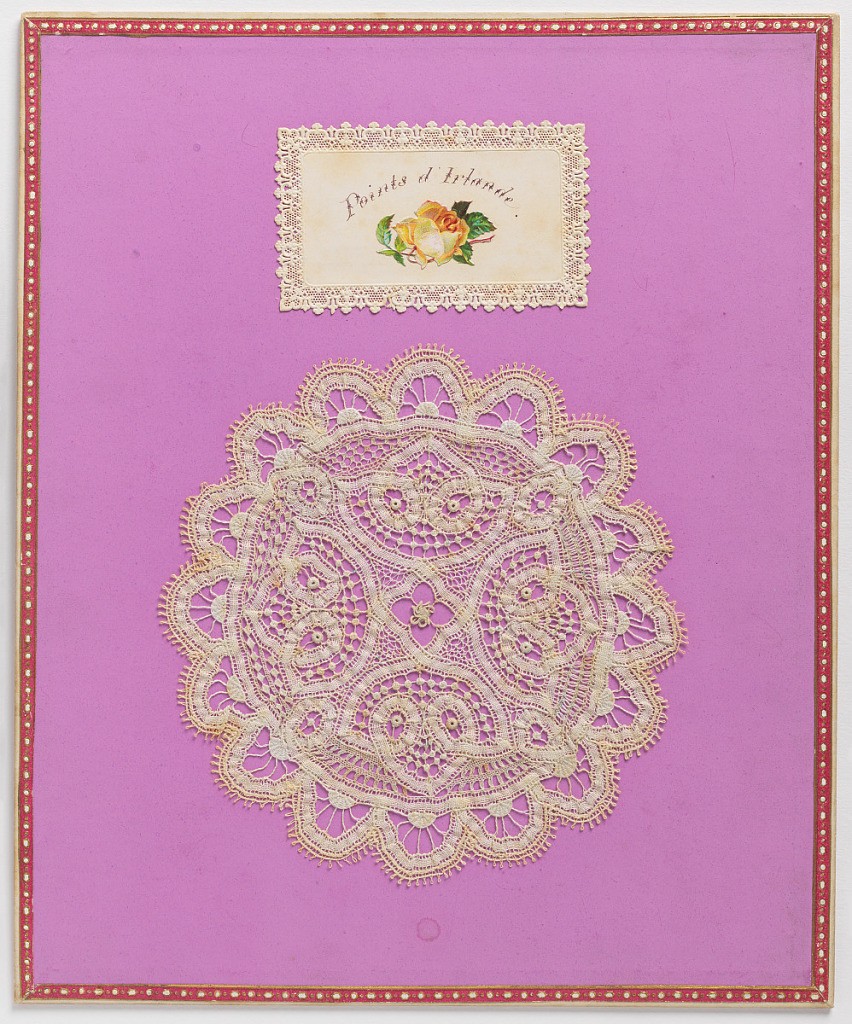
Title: Sewing sample
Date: late 19th century
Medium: Cotton
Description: Round sample of bobbin lace with a few details in needlepoint.